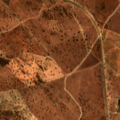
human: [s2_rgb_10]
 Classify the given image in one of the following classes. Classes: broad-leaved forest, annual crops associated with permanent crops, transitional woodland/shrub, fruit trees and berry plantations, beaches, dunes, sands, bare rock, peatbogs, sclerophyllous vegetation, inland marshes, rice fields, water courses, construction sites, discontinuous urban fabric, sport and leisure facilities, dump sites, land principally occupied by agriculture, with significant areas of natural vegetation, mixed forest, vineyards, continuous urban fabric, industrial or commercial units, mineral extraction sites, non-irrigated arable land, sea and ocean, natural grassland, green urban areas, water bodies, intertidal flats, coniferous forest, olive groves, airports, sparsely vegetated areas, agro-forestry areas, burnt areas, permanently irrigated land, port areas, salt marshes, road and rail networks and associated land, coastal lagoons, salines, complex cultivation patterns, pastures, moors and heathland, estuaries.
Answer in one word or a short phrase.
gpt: agro-forestry areas, transitional woodland/shrub